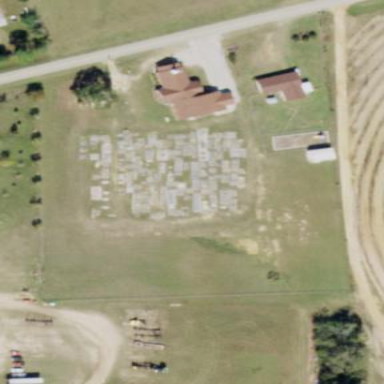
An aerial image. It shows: Cemetery.